Interaction volume radius: 5 \u00c5
Interaction volume height: 15 \u00c5
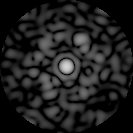
Disorder parameter: 0.7743